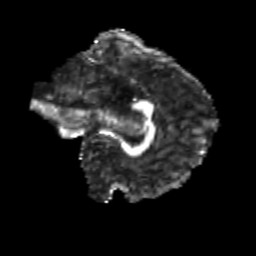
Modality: FA
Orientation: sagittal
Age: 20
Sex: female
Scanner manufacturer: siemens
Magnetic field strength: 3 T
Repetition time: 3.5 s
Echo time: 0.104 s